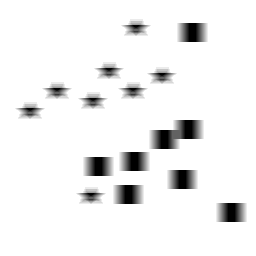
Squares: 8
Triangles: 0
Stars: 8
Total shapes: 16